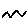
Label: zigzag